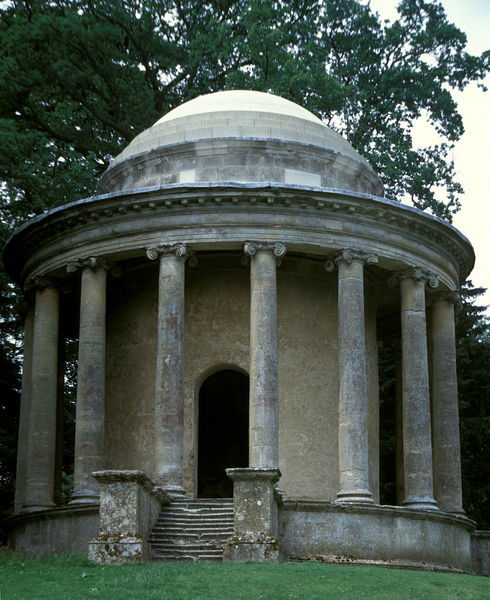
Titel: Elysian Fields, Temple of Ancient Virtue, Gesamtansicht
Künstler: William Kent
Standort: Stowe, Buckinghamshire
Institution: Stowe Landscape Gardens
Schlagwörter: baum, blau, blätter, dunkel, himmel, laub, weiß, bäume, grün, ocker, braun, bunt, grau, hell, hintergrund, marmor, schwarz, säule, säulen, tür, dach, gebäude, gras, haus, park, rasen, wiese, beige, architektur, leiche, sockel, stein, tod, feld, hügel, natur, büsche, flach, england, wald, kreis, rund, garten, bogen, fassade, mauer, ziegel, wise, türe, rundbogen, kuppel, treppe, treppen, aufgang, stufe, stufen, glatt, tor, foto, fotografie, photographie, eingang, arkade, umgang, torbogen, kuppe, laubbaum, architrav, kapitelle, kapitell, photo, fries, gesims, begräbnis, pforte, voluten, grab, ionisch, portikus, kapelle, tempel, monopteros, pavillon, rundtempel, basis, dorisch, schnecken, grabstätte, fotographie, schaft, mausoleum, bäum, grabmal, kapitel, cella, kranzgesims, rondell, wölbung, zentralbau, rotunde, basen, ordnung, rundbau, tempietto, säulenumgang, rundgang, kuppelbau, antikisiert, schlosspark, landschaftsgarten, kupel, sins, ionika, monopterus, landschaftspark, konsolenfries, interkolumnium, kent, rundbochen, äate, rimd, temietto, tampel, wangenmauer